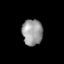
Tissue: lung
Cell type: Pericytes
Senescence score: 0.54
Nuclear area (px): 524
Mean DAPI intensity: 154.363